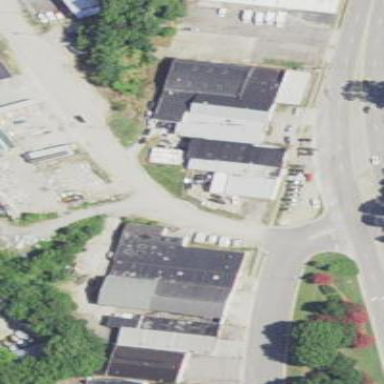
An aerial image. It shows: Commercial building.